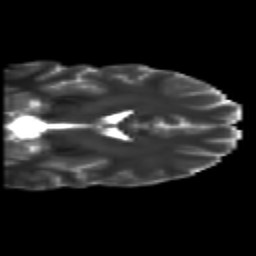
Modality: T2w
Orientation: coronal
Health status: healthy
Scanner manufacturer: siemens
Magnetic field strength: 3 T
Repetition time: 10 s
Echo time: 0.092 s